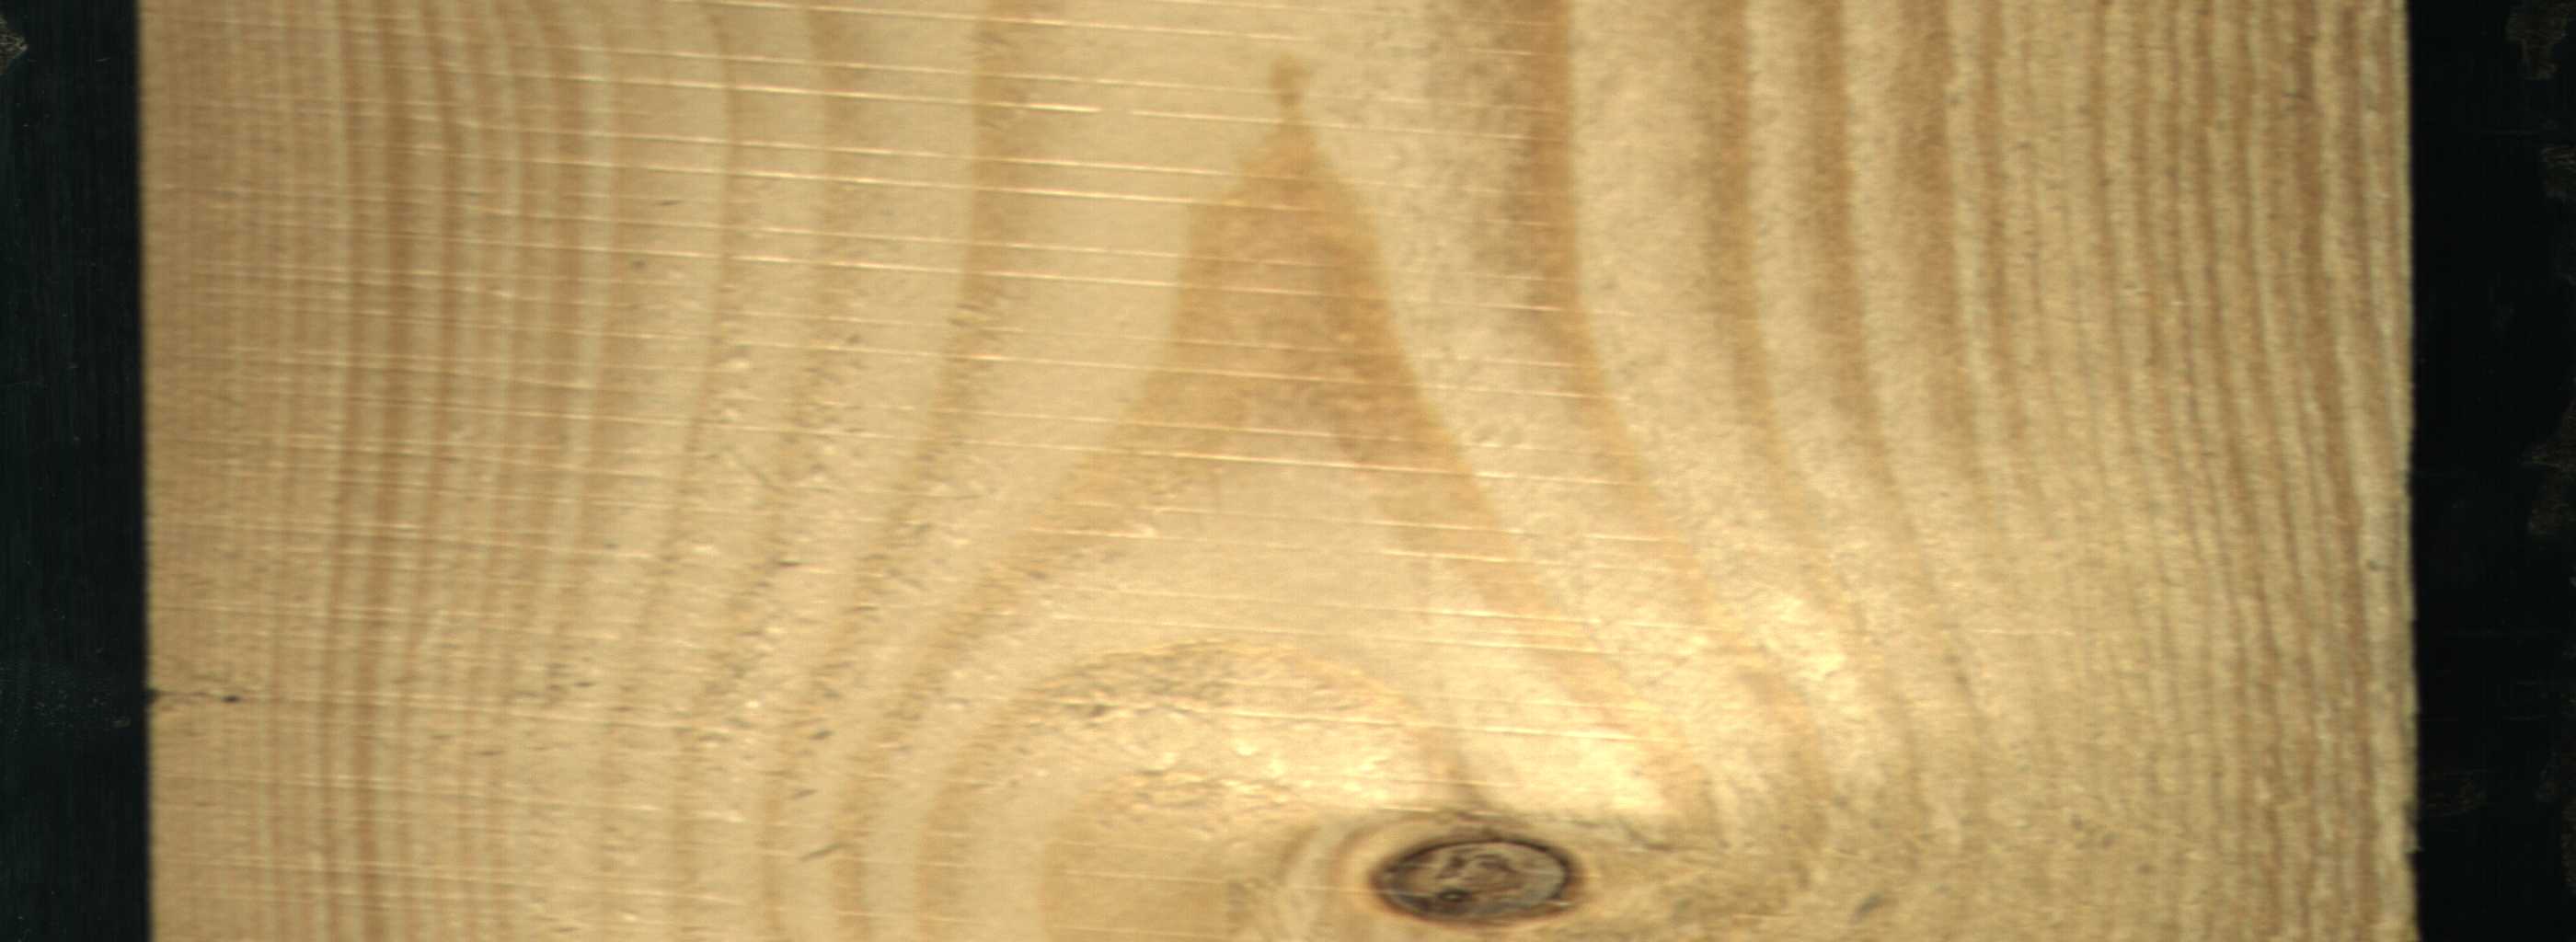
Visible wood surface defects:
Dead_Knot